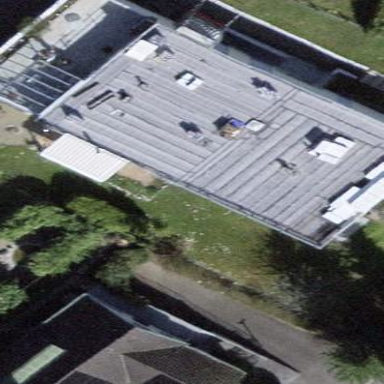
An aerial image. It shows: Building with flat roof.